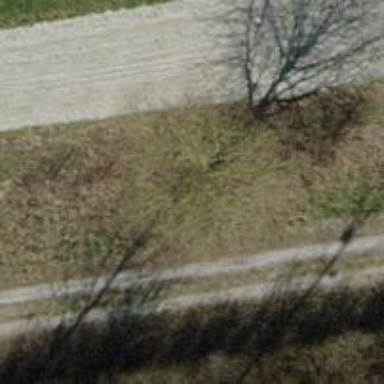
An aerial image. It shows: Deciduous tree along avenue.